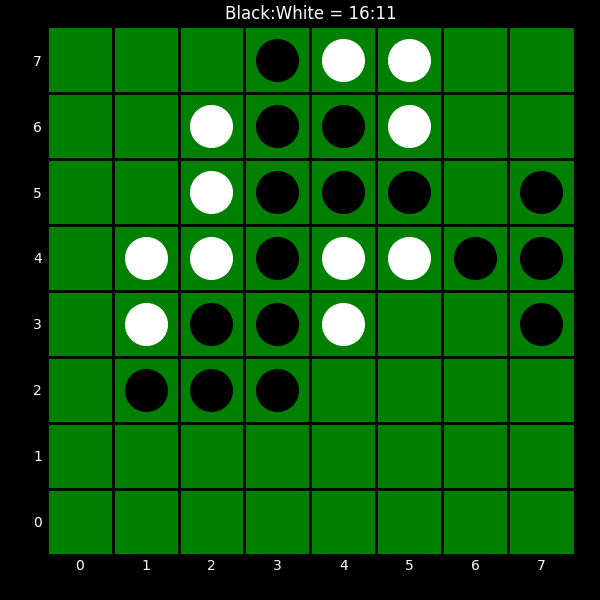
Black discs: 16
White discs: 11